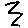
Label: zigzag